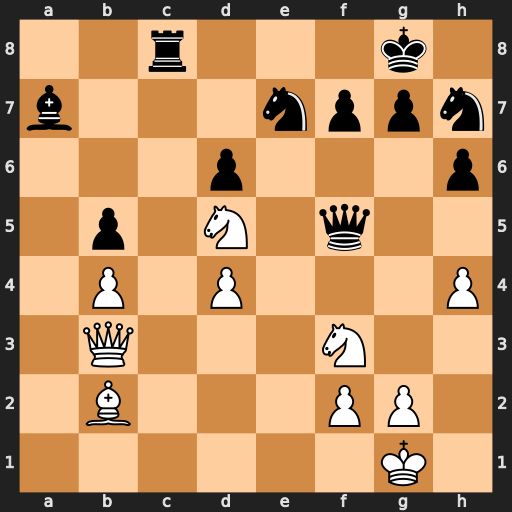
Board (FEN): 2r3k1/b3nppn/3p3p/1p1N1q2/1P1P3P/1Q3N2/1B3PP1/6K1
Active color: w
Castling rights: -
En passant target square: -
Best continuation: Nxe7+ Kf8 Nxf5